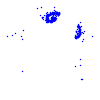
Particle: electron